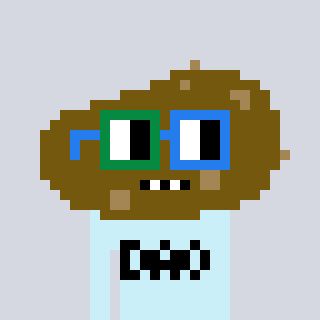
a pixel art character with square green and blue glasses, a potato-shaped head and a cold-colored body on a cool background